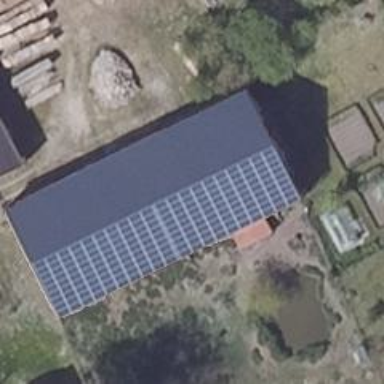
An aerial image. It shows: Solar photovoltaic panel generator producing electricity in small installation.